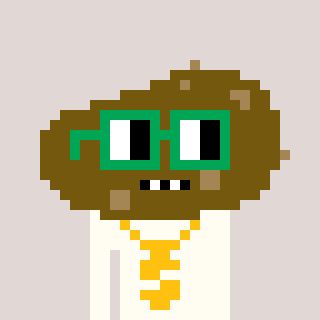
a pixel art character with square green glasses, a potato-shaped head and a grayscale-colored body on a warm background